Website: bh-photo
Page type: account-selection
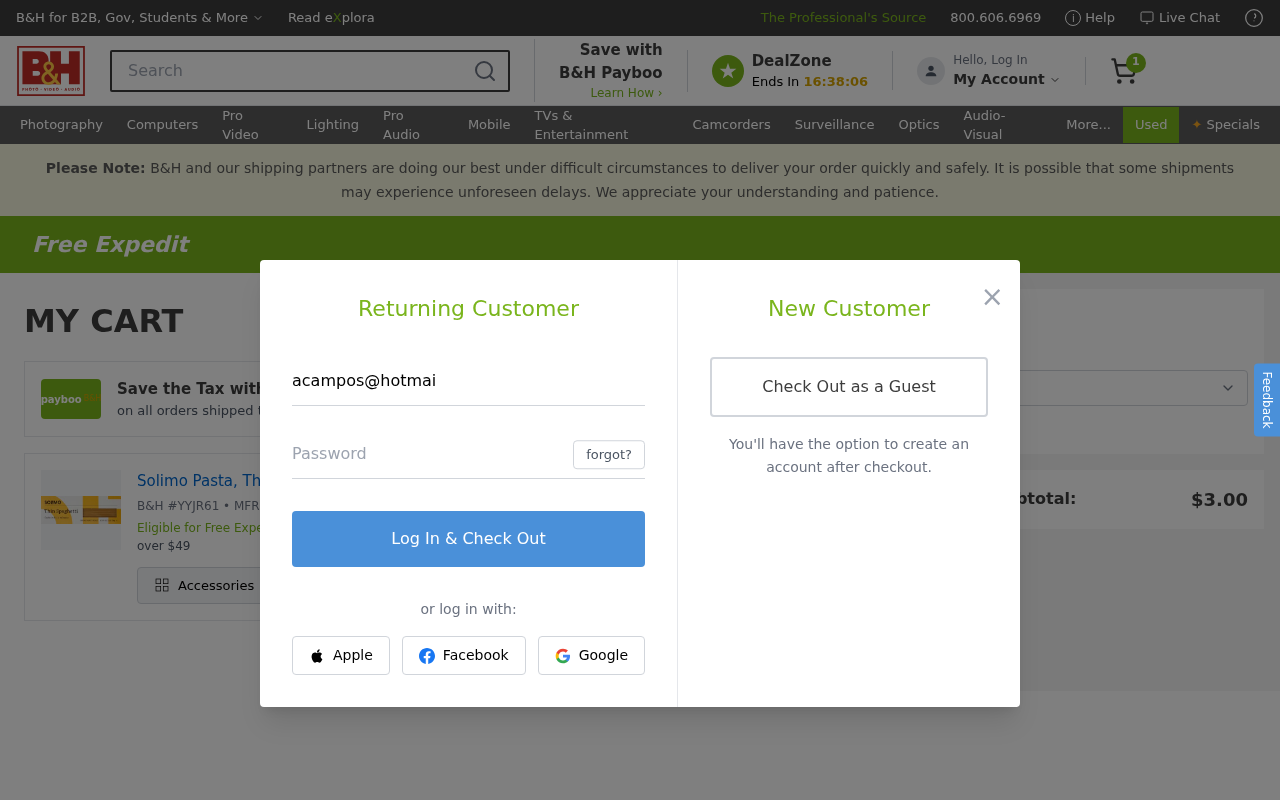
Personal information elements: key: PII_EMAIL
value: acampos@hotmail.com
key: PII_POSTCODE
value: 39882
Product elements: key: PRODUCT1_NAME
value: Solimo Pasta, Thin Spaghetti, 48oz
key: PRODUCT1_QUANTITY
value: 1
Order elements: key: ORDER_NUM_ITEMS
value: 1
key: ORDER_SUBTOTAL
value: $3.00
Search elements: key: HEADER_SEARCH
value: Search
Other elements: key: BH_ITEM_NUMBER
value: YYJR61
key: MFR_NUMBER
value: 21900R